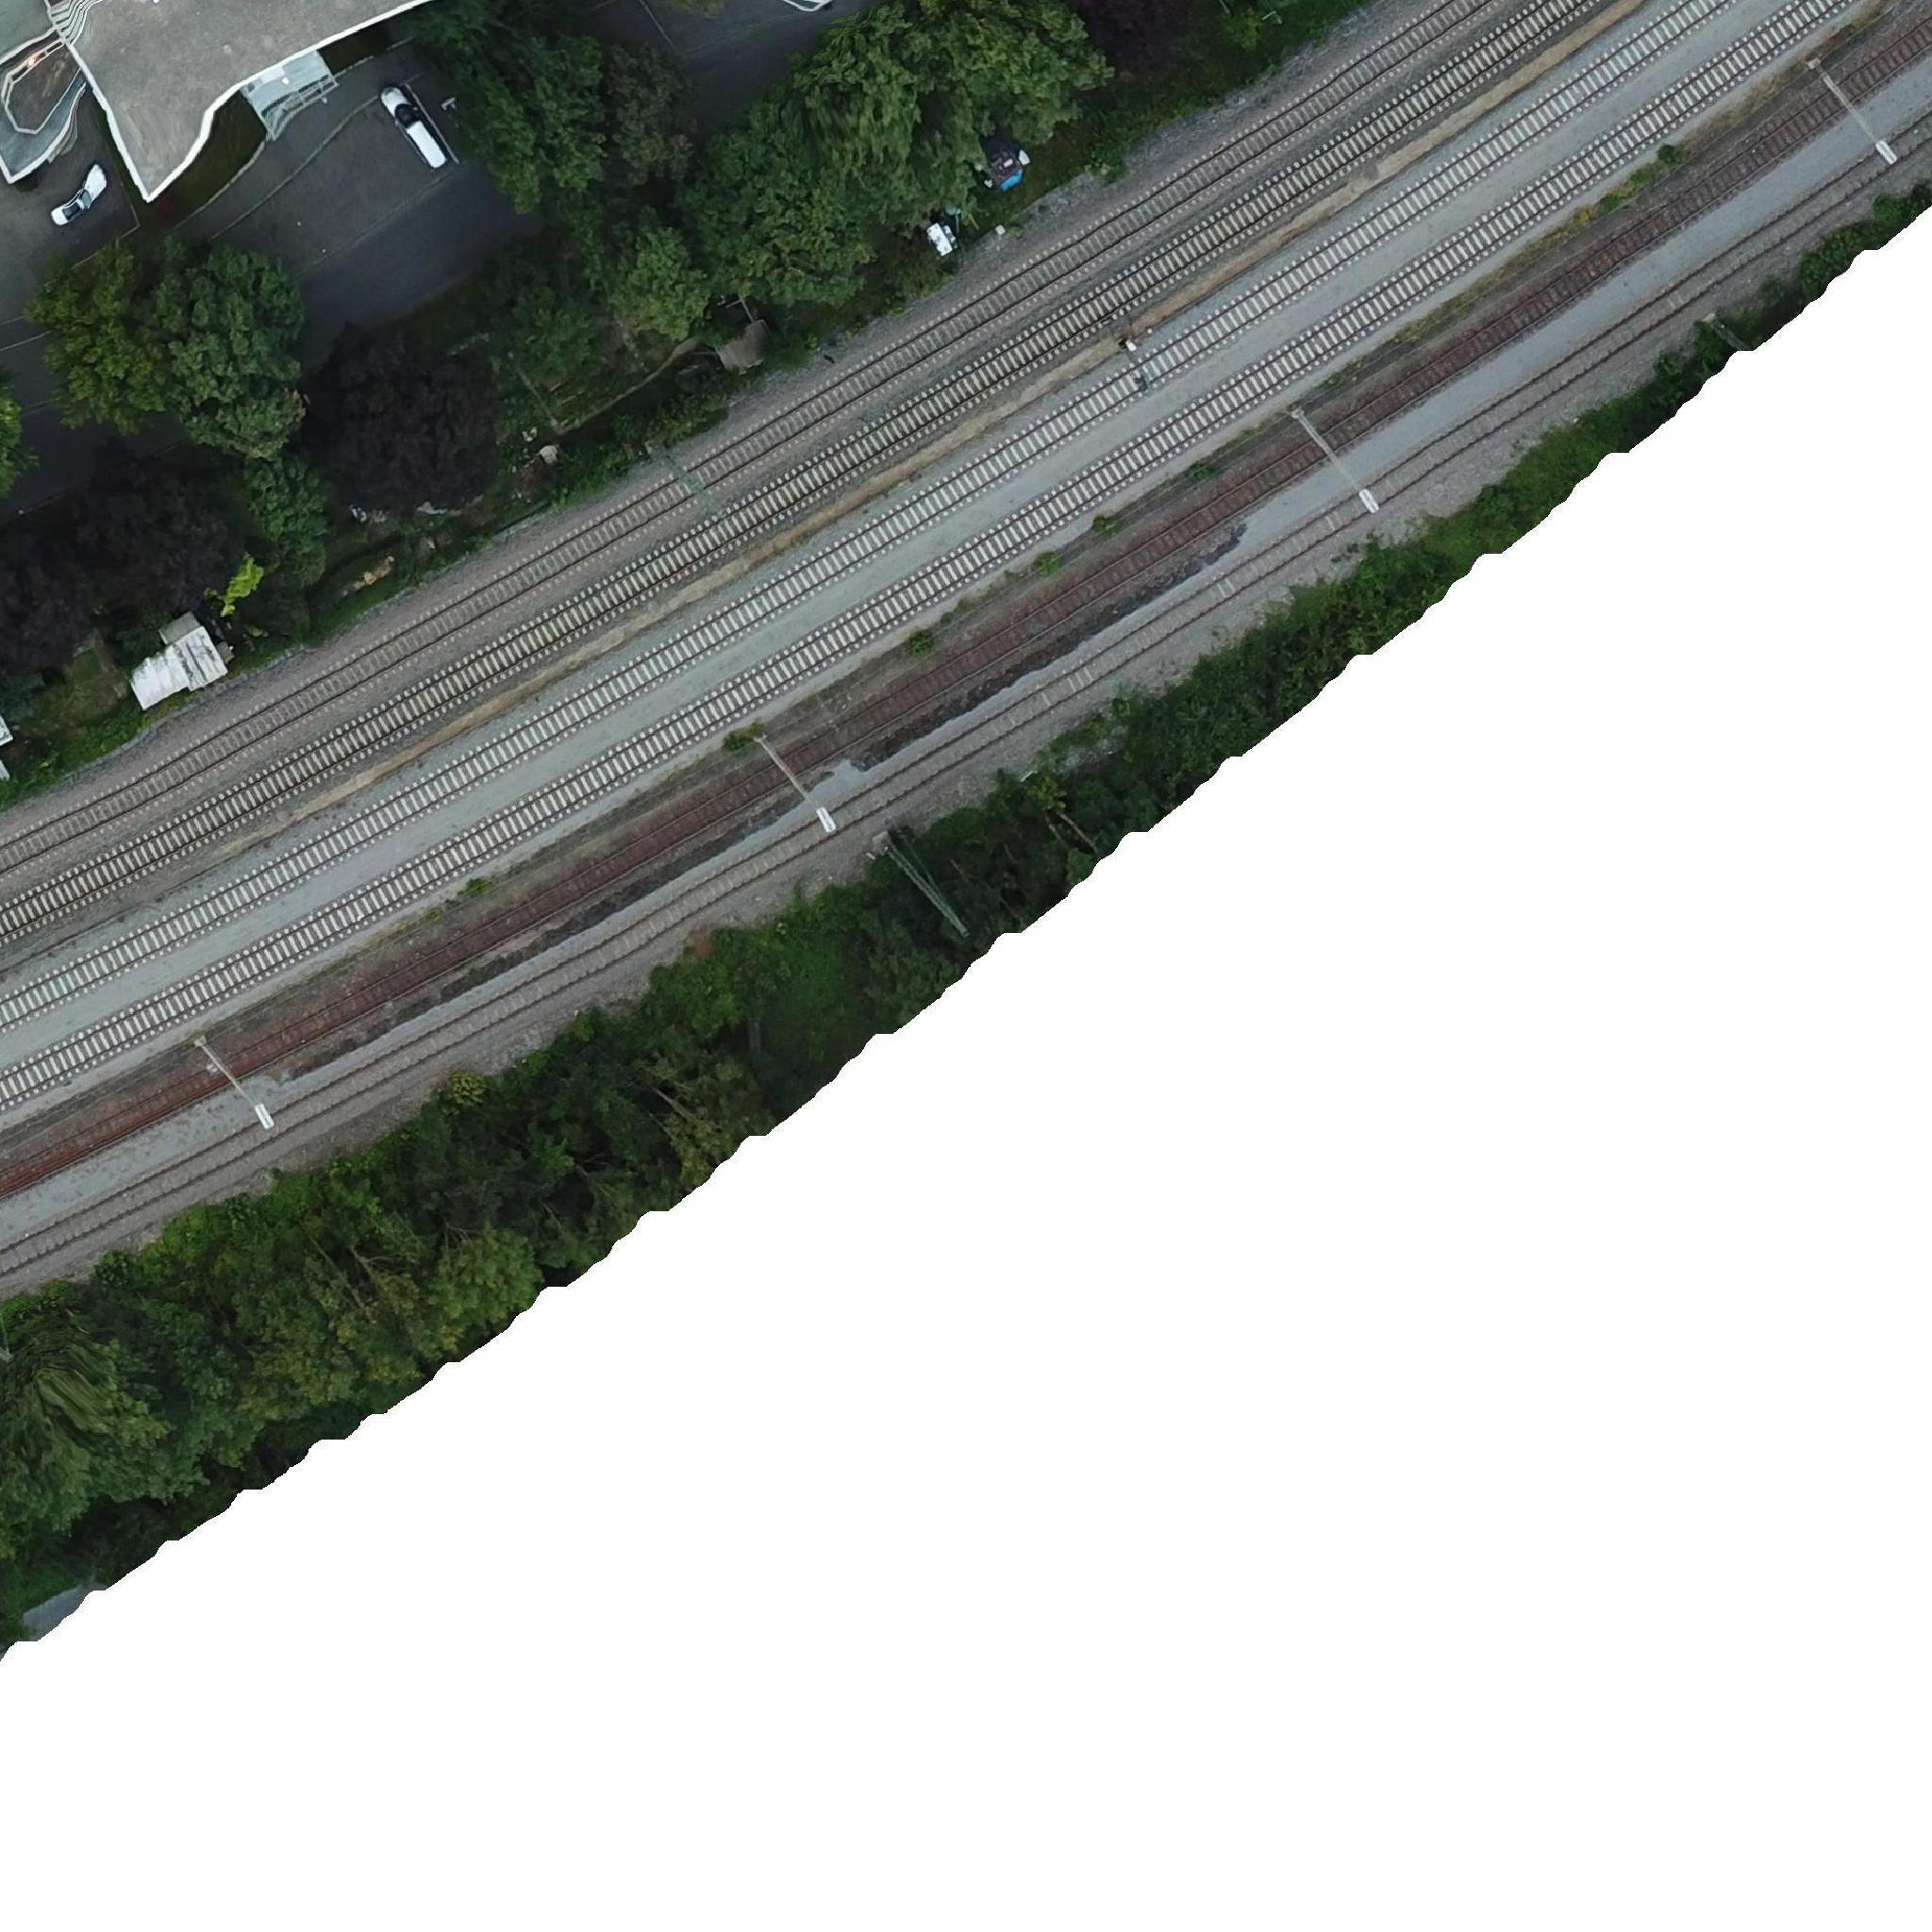
Biome: Western European broadleaf forests